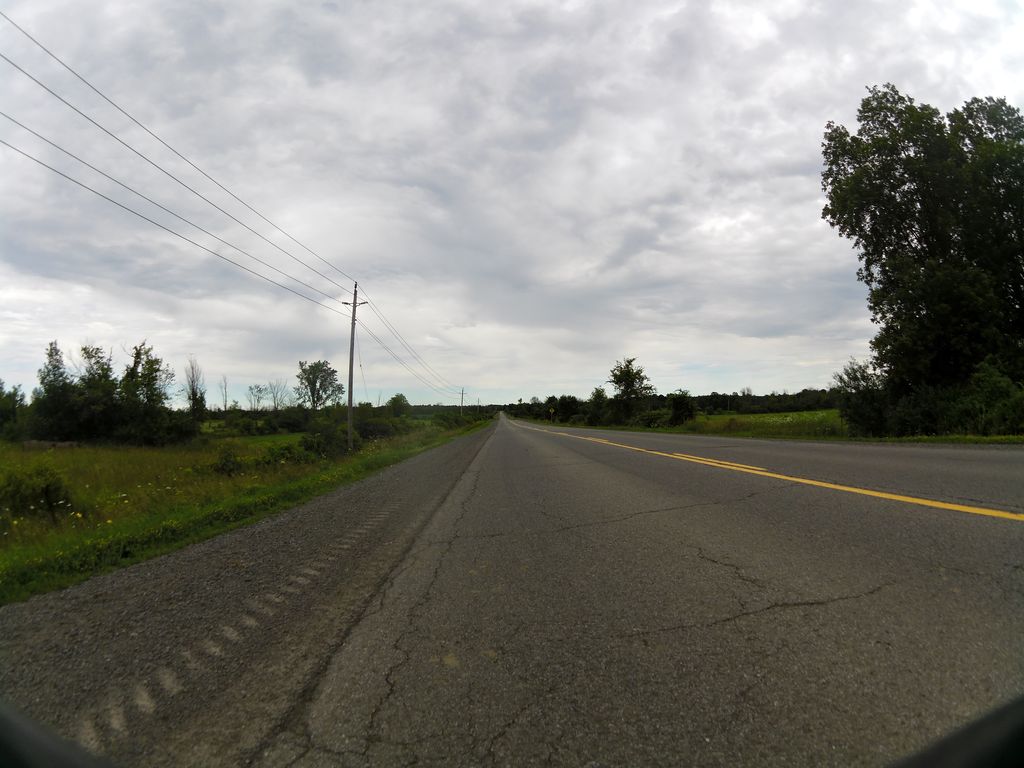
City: ottawa-gatineau